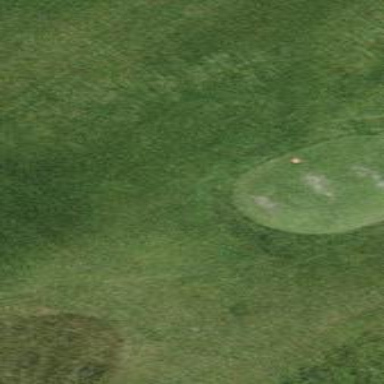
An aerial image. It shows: Golf tee on grassy land.